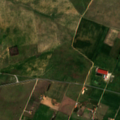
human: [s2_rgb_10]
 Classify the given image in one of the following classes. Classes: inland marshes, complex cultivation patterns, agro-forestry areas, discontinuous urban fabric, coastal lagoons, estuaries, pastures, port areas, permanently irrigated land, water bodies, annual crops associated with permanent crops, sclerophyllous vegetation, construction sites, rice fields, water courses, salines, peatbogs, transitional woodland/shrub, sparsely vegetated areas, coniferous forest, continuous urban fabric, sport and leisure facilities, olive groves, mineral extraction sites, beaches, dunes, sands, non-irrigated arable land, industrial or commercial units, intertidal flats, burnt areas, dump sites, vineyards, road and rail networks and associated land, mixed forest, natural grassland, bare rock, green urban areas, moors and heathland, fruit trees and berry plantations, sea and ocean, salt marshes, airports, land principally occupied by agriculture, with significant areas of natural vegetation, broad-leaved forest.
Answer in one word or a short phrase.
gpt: non-irrigated arable land, complex cultivation patterns